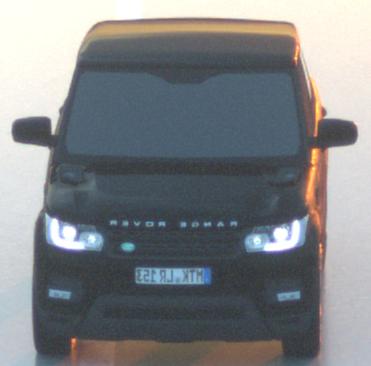
Make: Land Rover
Model: Range Rover Sport 5.0 V8 SC
Detailed model: Range Rover Sport (II)
Model produced from: 2013/09
Model produced until: 2015/07
Doors: 5
Color: black
Road condition: wet road
Daytime: sunrise or sunset
Contrast: medium contrast